Current action and preconditions to check: trajectory_clear

Your task: For each precondition in the list above, predict whether it will hold at this action.

Consider the current scene as observed from the mobile robot's camera, and analyze the predicted future states of all dynamic agents (e.g., people, animals, vehicles, or any moving entities) within the NEXT SECOND.

IMPORTANT: Only answer "very likely" if you are absolutely certain—based on strong, clear evidence—that a dynamic agent will violate the precondition in the predicted future state. Do NOT answer "very likely" for unlikely, ambiguous, or low-probability risks.

Ask yourself for each precondition: Is there a high probability, with clear and convincing evidence, that the predicted future states of any dynamic agent will interfere with the predicted future state of the currently executing action within the NEXT SECOND, causing that precondition to fail?

Assess the risk level based on these predictions. Use "likely" or "very likely" if motions create a clear risk of interference.

Use "neutral" or "improbable" if agents are nearby but their predicted paths are clearly diverging or non-conflicting.

Failure Risk Categories: "very improbable", "improbable", "neutral", "likely", "very likely"

Answer Format: Output ONLY the probability_of_failure value from these categories: "very improbable", "improbable", "neutral", "likely", "very likely"

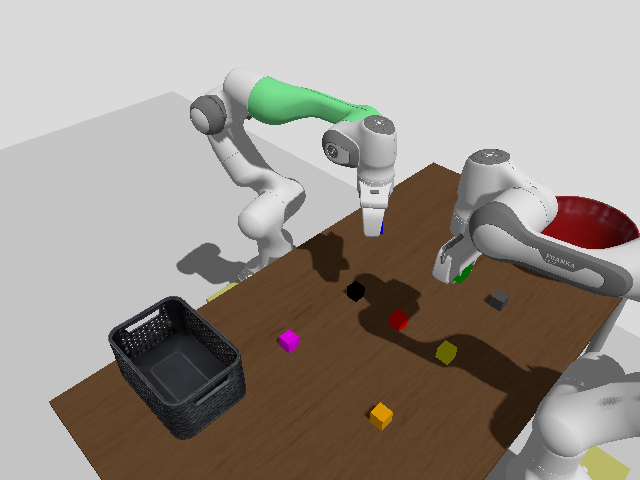

Answer: improbable